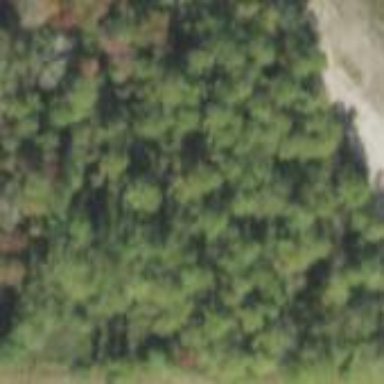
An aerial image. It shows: Mixed woodland with various types of leaves.